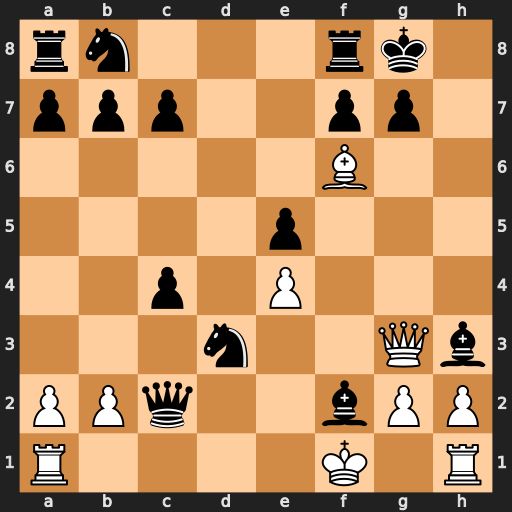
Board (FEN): rn3rk1/ppp2pp1/5B2/4p3/2p1P3/3n2Qb/PPq2bPP/R4K1R
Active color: w
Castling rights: -
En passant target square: -
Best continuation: Qxg7#